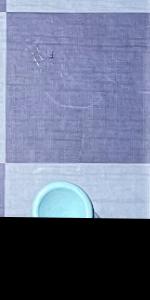
Label: Rook_White